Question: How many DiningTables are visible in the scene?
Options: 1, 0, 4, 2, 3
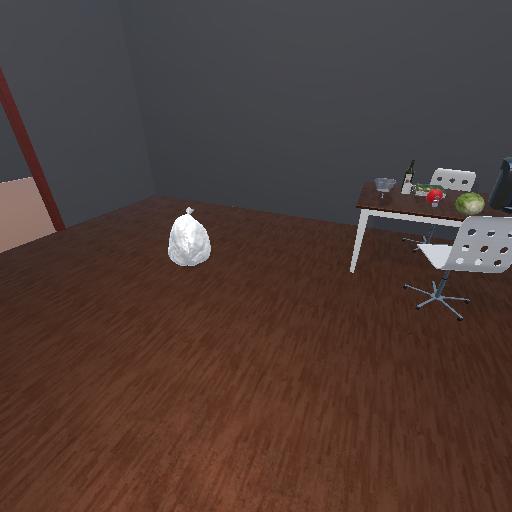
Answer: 1